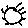
Label: sun